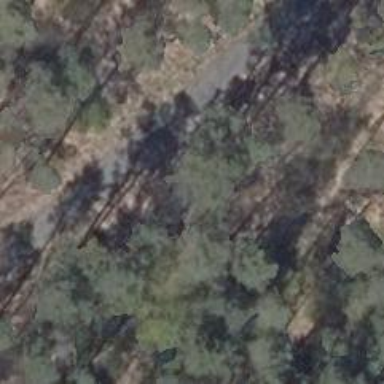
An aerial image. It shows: Track with grade2 tracktype.